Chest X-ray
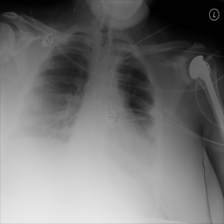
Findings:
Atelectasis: negative
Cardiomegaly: negative
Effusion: negative
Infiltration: negative
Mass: negative
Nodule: negative
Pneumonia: negative
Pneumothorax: negative
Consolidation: negative
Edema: negative
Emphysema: negative
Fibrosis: negative
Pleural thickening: negative
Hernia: negative